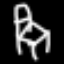
Label: chair